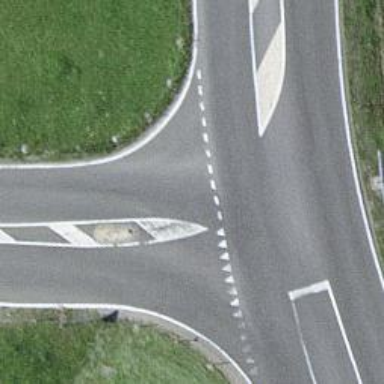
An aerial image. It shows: Road with "give way" sign.